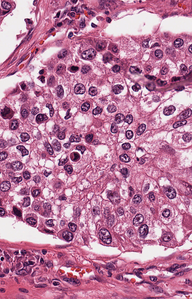
Tumor epithelial tissue: yes
Tumor-associated stroma tissue: yes
Normal tissue: no